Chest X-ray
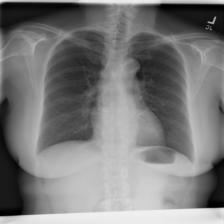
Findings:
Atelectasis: negative
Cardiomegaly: negative
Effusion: negative
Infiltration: negative
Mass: negative
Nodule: negative
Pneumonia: negative
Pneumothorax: negative
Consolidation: negative
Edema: negative
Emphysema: negative
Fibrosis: negative
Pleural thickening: negative
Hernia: negative